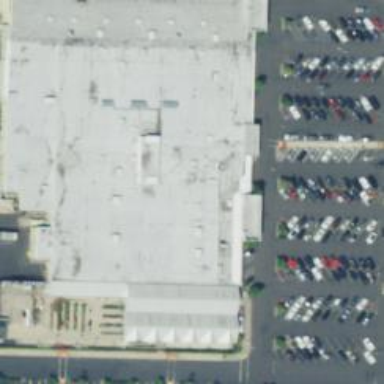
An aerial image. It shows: Parking space is available.